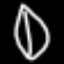
Label: leaf